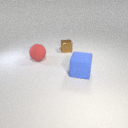
large blue rubber cube to the right of large red rubber sphere